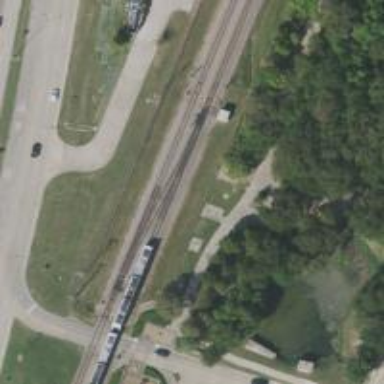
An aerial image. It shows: Light rail electrified with contact line.